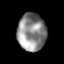
Tissue: lung
Cell type: T cells
Senescence score: 0.1626
Nuclear area (px): 1039
Mean DAPI intensity: 139.447